Field crop: maize
Growth stage: 2
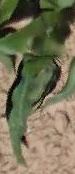
Species: maize